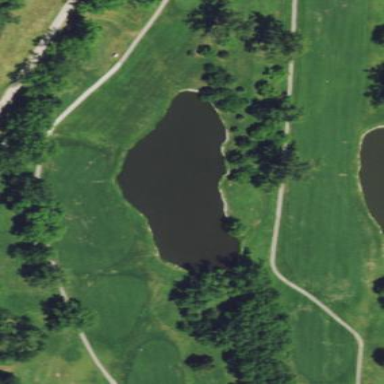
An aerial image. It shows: Scenic view of water hazard on golf course. The natural water feature adds beauty to the landscape.